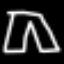
Label: pants